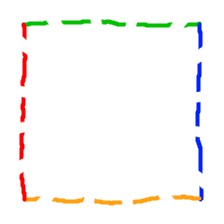
Shape: square